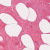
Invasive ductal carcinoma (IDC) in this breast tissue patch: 0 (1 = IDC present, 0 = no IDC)